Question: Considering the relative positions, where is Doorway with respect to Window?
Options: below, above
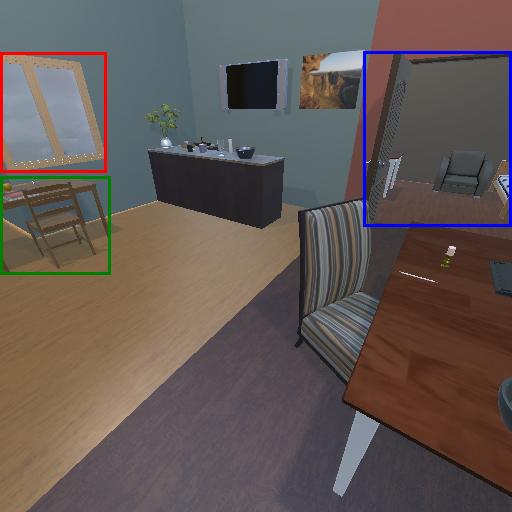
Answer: below